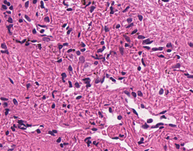
Tumor epithelial tissue: no
Tumor-associated stroma tissue: yes
Normal tissue: no